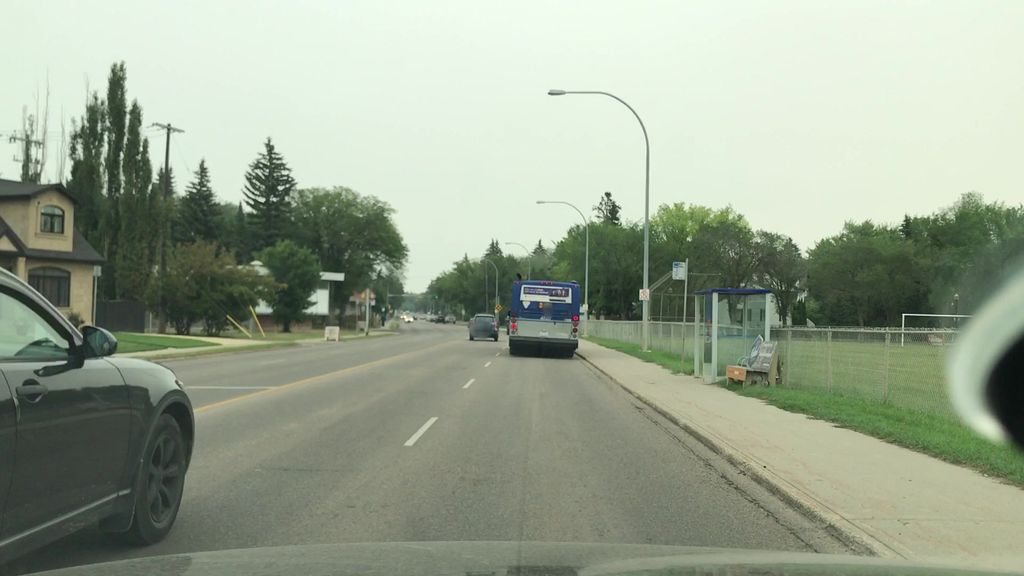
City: edmonton